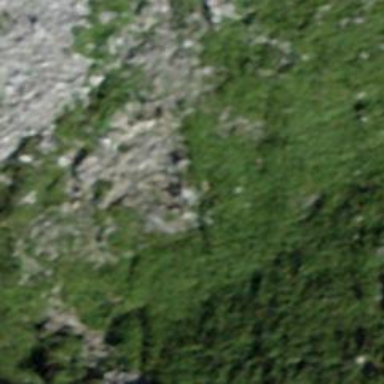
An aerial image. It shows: Cliff in nature.